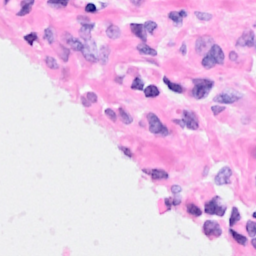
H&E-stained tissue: Breast